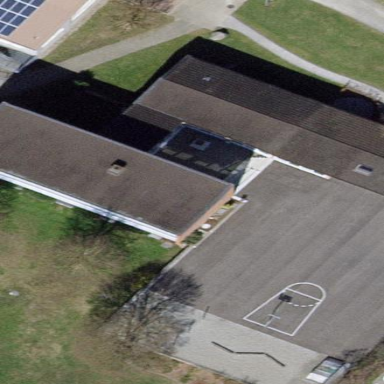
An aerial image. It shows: School building.